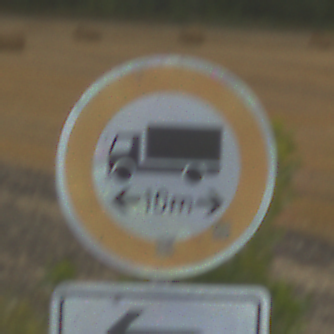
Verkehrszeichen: TatsaechlicheLaenge
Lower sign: RichtungsangabeDurchPfeile2
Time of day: SunriseSunset
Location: Outdoor (RoadRail)
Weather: PartlyCloudy
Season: NotSpecified
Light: Natural